Question: I'm having a heck of a time getting swing component transparency to work properly under Ubuntu 14.04. For example, if I employ the <URL> with no luck. Has anyone found a way around this problem? I'd hate to have to create a less-asthetically-interesting UI for only Linux users.
<URL> to the SwingJD source jar if you want to re-create the issue for yourself. it comes with a test class that has a main method that will render three buttons, two of which won't render correctly under Ubuntu.
EDIT>> constructors for SwingJD
"STANDARD_ORANGE_THEME" works while "STANDARD_LIGHT_ORANGE_THEME" doesn't
'''
case Theme.STANDARD_ORANGE_THEME:
buttonColor = new GradientPaint(0, 0, new Color(251, 139, 62), 0,
height, new Color(255, 102, 0));
button.setForeground(Color.WHITE);
break;
case Theme.STANDARD_LIGHTORANGE_THEME:
buttonColor = new GradientPaint(0, 0, new Color(247, 174, 24), 0,
height, new Color(255, 133, 0));
button.setForeground(Color.WHITE);
break;
'''

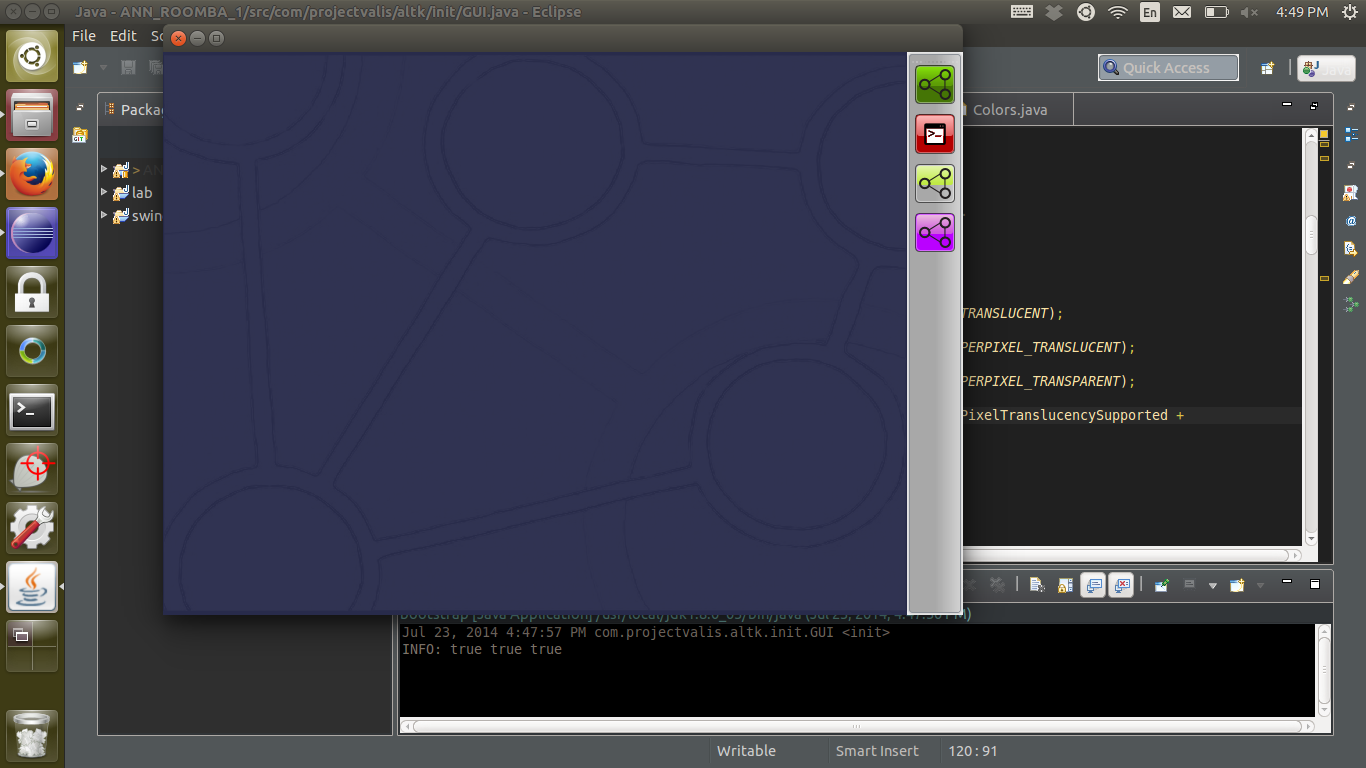
Answer: so far as I can tell, the answer to my question "is there a workaround" is no. there are numerous bugs in the Java Bug Database pertaining to issues like this. <URL> states the following:
> The fix for <PHONE> removed the calls to the setDoubleBiffered(false)
method from the Window.setLayeresOpaque() private method. Ealier the
double buffering was turned off for the glass pane, the root pane, and
the content pane when a frame went non-opaque. When double buffering
was enabled, the painting was performed incorrectly, thus requiring to
turn off the functionality. This, however, had mainly been tested on
MS Windows platform due to some issues with the XToolkit
implementation of non-opaque windows.Currently the toolkit-related issues are fixed. However, transparent
windows on X11 work incorrectly. If one restores the calls to the
setDoubleBuffered() method in the setLayeresOpaque() method, then the
windows start displaying OK on X11.It looks like the fix for <PHONE> does not fix the double-buffering
issue completely.As to why this is only reproducible on X11: most probably because,
contrary to WToolkit, the XToolkit.needUpdateWindow() returns false.
This slightly changes the logic in the RepaintManager class (and,
maybe, some other classes in Swing), thus making the painting a bit
different.Since AWT does not explicitly depends on the double-buffered property
of components, the painting artifacts are most likely caused by the
Swing painting code. The bug is reassigned to Swing for further
evaluation.
<URL> which states:
> Note that until the bug <PHONE> is fixed, that is unfeasible to test
transparency on X11 because it simply does not work.